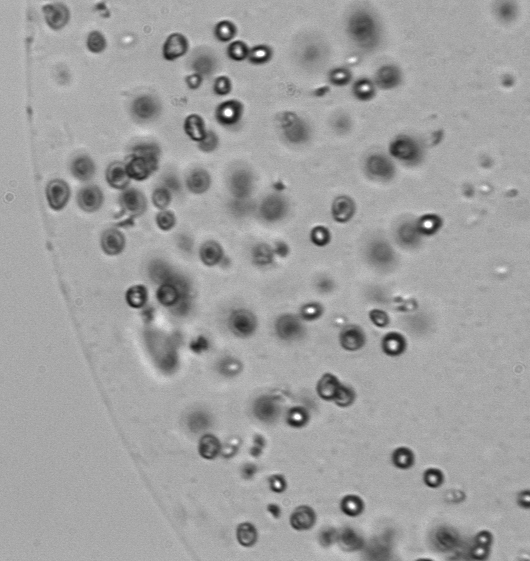
Label: Phaeocystis